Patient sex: M
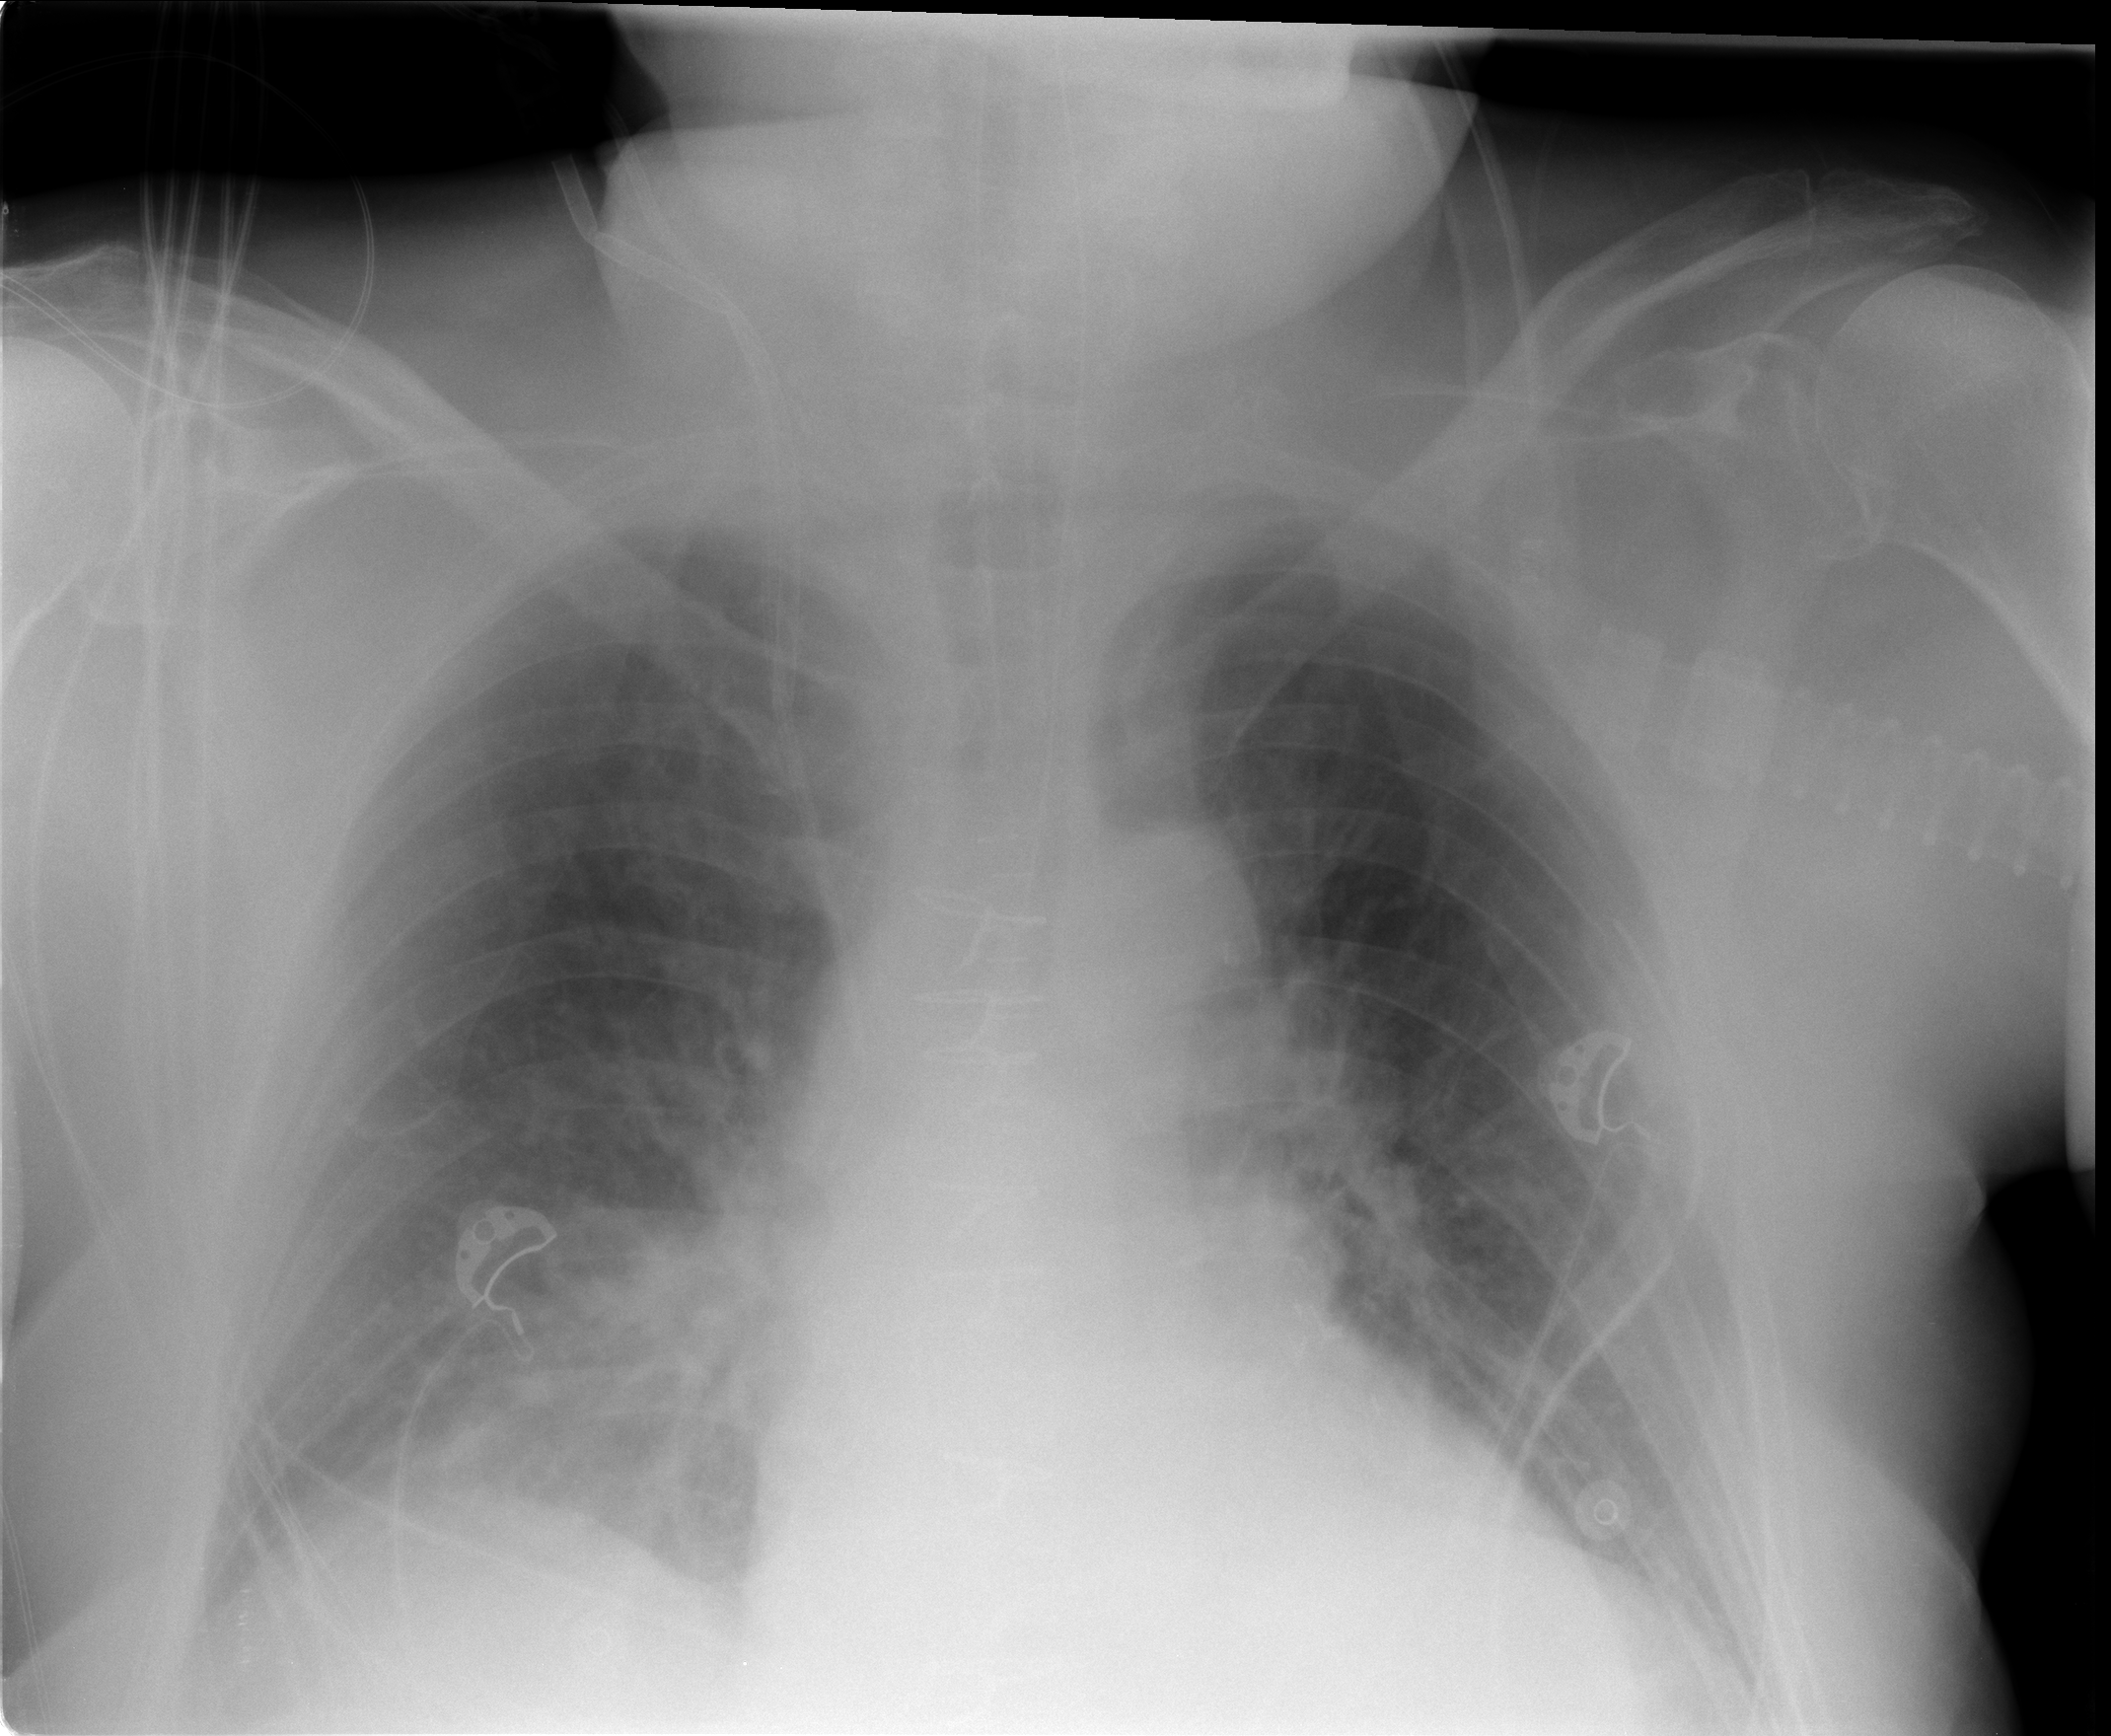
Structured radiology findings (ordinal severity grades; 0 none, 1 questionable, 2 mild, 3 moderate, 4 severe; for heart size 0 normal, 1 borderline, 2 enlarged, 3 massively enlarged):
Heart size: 2
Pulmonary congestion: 2
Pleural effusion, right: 1
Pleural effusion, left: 0
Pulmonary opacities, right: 0
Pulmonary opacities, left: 0
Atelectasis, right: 2
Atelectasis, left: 0